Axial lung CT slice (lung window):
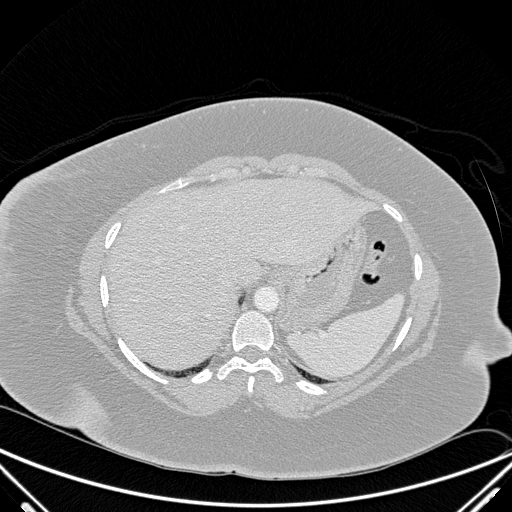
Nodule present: no